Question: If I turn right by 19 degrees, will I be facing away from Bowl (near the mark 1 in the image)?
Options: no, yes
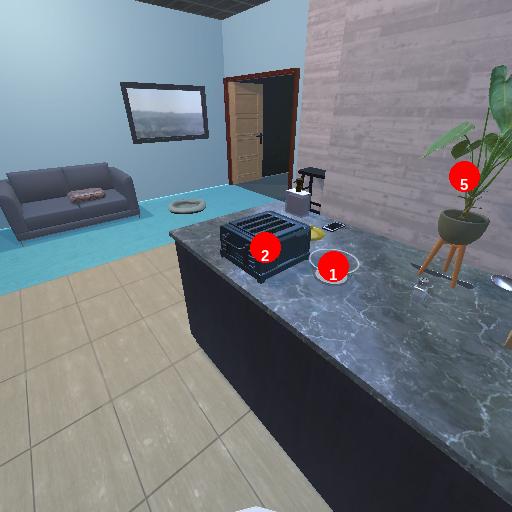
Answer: no